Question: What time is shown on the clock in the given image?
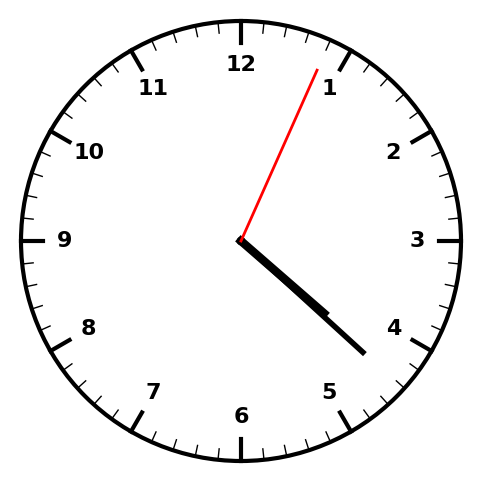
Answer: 04:22:04